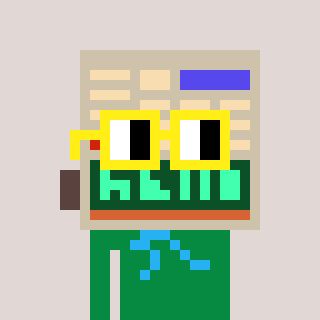
a pixel art character with square yellow glasses, a calculator-shaped head and a green-colored body on a warm background